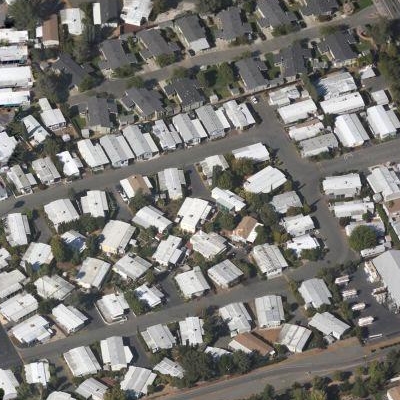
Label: Resident